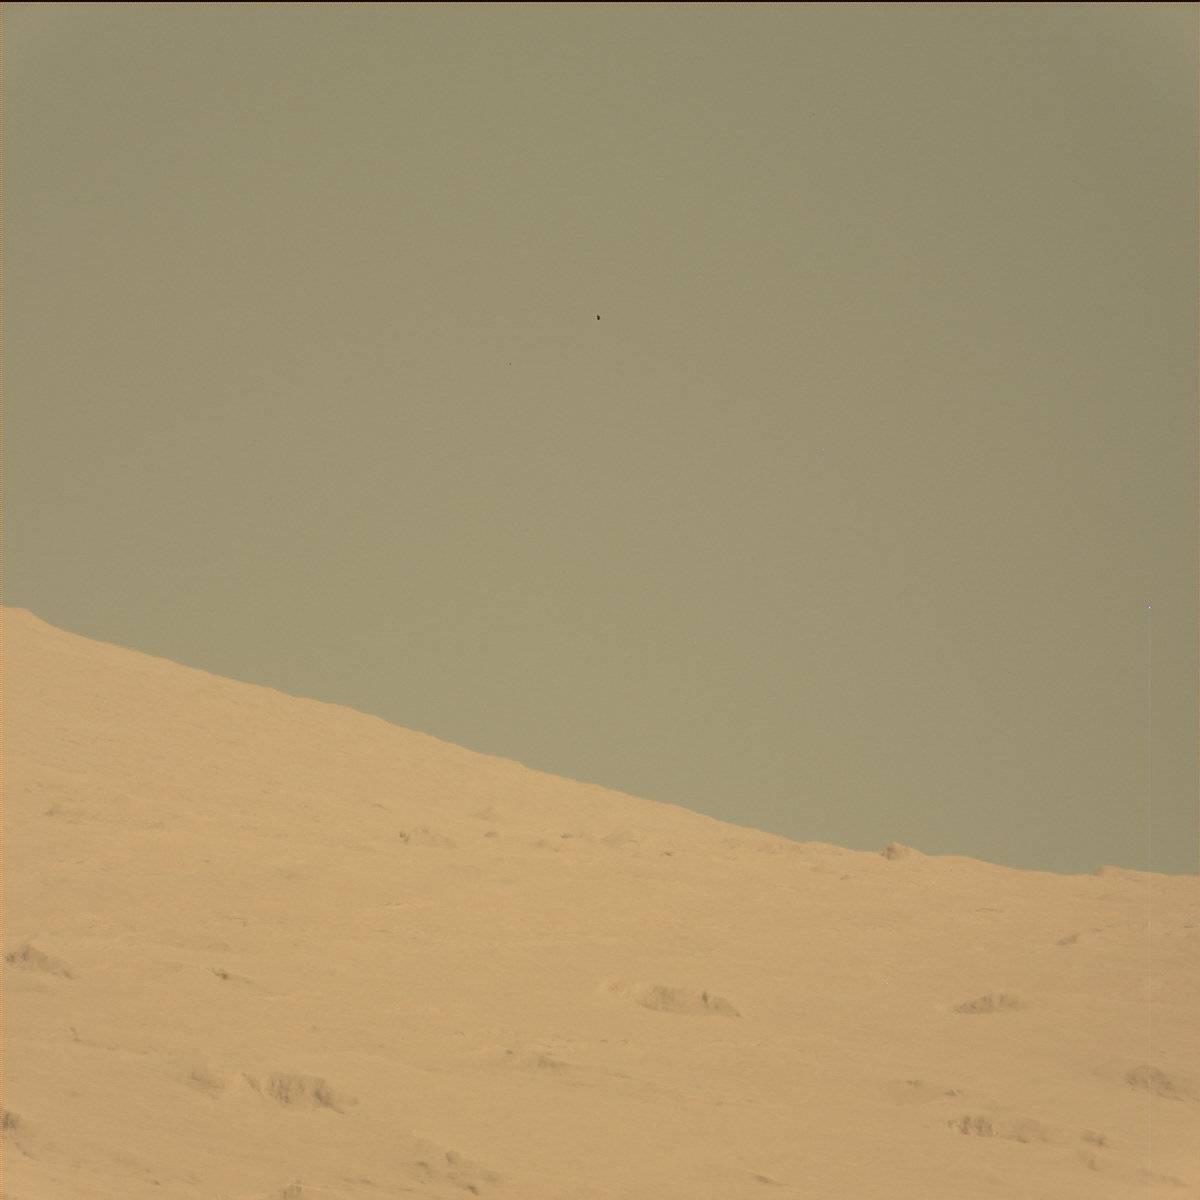
Terrain classes present: Ridge, Sky